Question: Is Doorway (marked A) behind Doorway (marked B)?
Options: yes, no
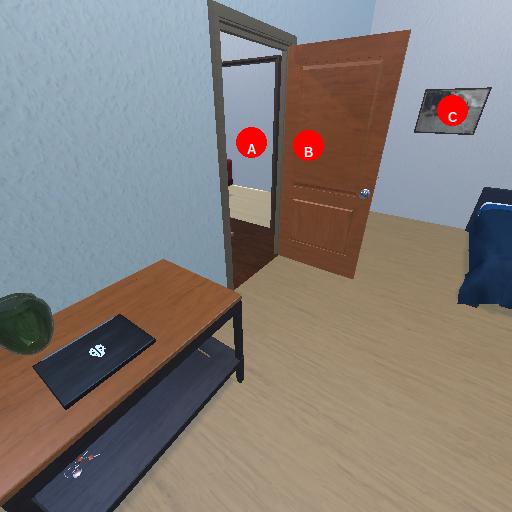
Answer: yes